Question: I am following some examples from the book <URL> for the 'cool' color map.
<URL>
In the example below, I chart baby names using the 'cool' color map, that shows girls in blue color and boy in pink color. Is there a way to 'reverse' the mapping?

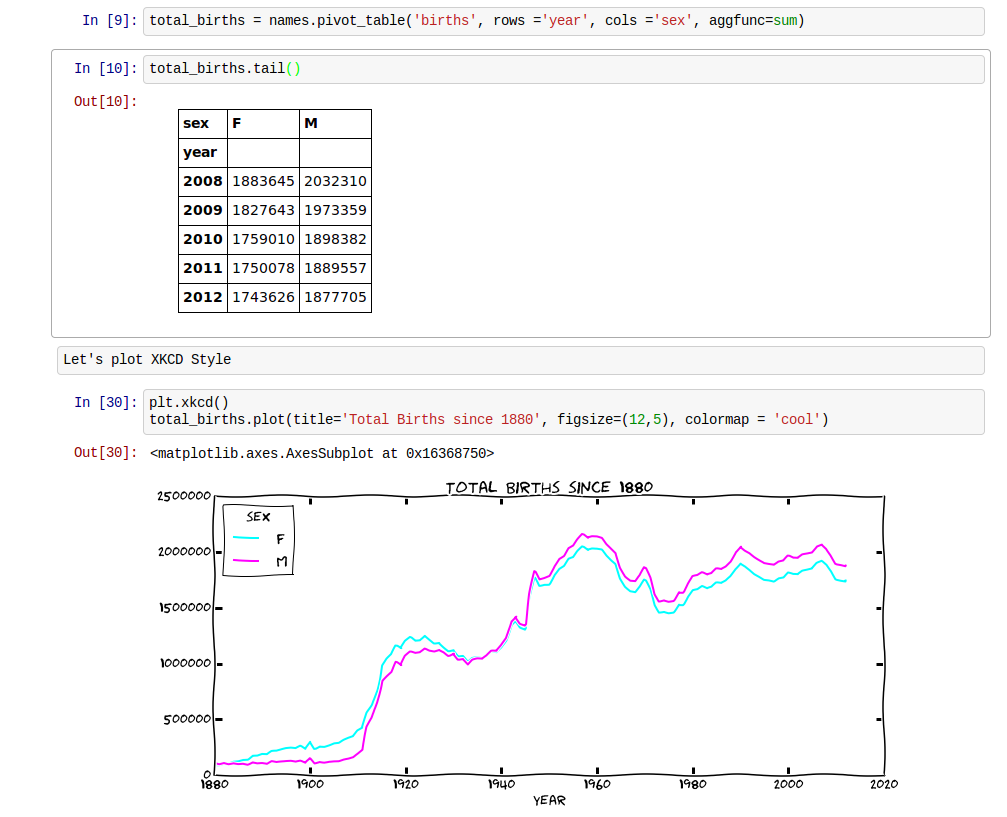
Answer: It's not well documented in the link you showed, but each colormap has a corresponding reversed colormap that you can access by appending an '"_r"' to the colormap name. In your case, the colormap name would be '"cool_r"'.
This fact is hinted at in the code samples (look for the '.endswith("_r")' portions of the code), but it isn't really stated very succinctly.